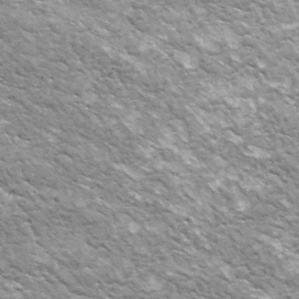
Label: frost